Question: I am a Monkey see Monkey do Programmer. so at my age to old to learn anything new. I do need some advice and help!
I need to pull data from a table. (See table fields below)
- - - - -
(This i can do and list them perfectly below each other) using
'''
<?php
try {
$conn = new PDO("mysql:host=$hostdb; dbname=$namedb", $userdb, $passdb);
$conn->exec("SET CHARACTER SET utf8");// Sets encoding UTF-8
$sql = "select * from TableNews Order by DatePosted ASC LIMIT 5 " ;
$result = $conn->query($sql);
if($result !== false) {
$cols = $result->columnCount();
foreach($result as $row) {
echo $row['Title'] . "
";
echo $row['DatePosted'] . "
";
}
}
$conn = null;
} catch(PDOException $e) {
echo $e->getMessage();
}
?>
'''
This works perfect !!!
Here is where i need advice.
In my results i need the first record that comes out to only list the title and the picture
anbd the remaining 4 Records only to show the -Title -DatePosted -Description.
Much of a Muchness like the news image included here
Thank you

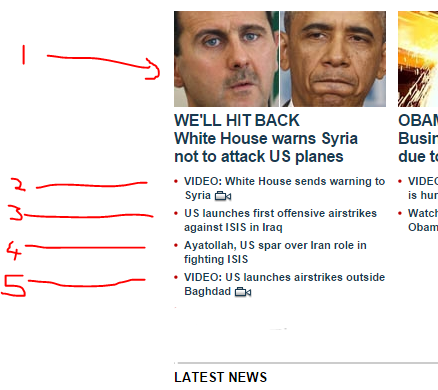
Answer: '''
<?php try {
$conn = new PDO("mysql:host=$hostdb; dbname=$namedb", $userdb, $passdb);
$conn->exec("SET CHARACTER SET utf8");// Sets encoding UTF-8
$sql = "select * from TableNews Order by DatePosted ASC LIMIT 5 " ;
$result = $conn->query($sql);
if($result !== false) {
$cols = $result->columnCount();
$rowcount = 0;
foreach($result as $row) {
if ($rowcount==0) {
echo $row['picture']."<br>";
$rowcount++;
} else {
echo $row['Title']." - ".$row['DatePosted'];
}
if ($rowcount==4) {
$rowcount=0;
}
}
}
$conn = null;
}
catch(PDOException $e) {
echo $e->getMessage();
}
?>
'''
Something like this where you set the counter initially to zero then increment it for each row to display when its hit your 4th row then reset the counter to zero so it'll repost the picture. (this last stage is only required if you're planning on using multiple header images every 5th display otherwise you can remove the 2nd iff statement with $rowcount==4